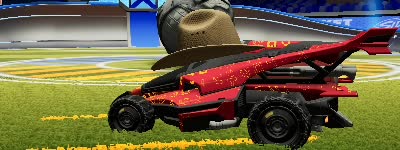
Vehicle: aftershock